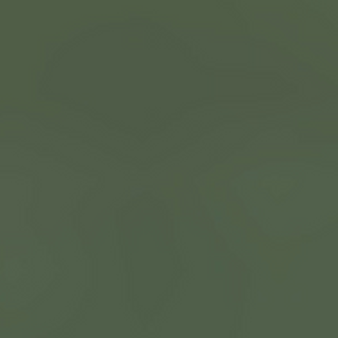
Label: other